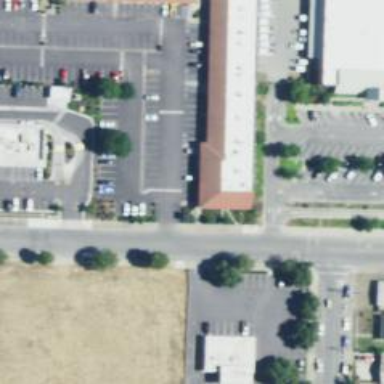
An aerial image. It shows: Veterinary facility.